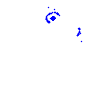
Particle: proton